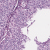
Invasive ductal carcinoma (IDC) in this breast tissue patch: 1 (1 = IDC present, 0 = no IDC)